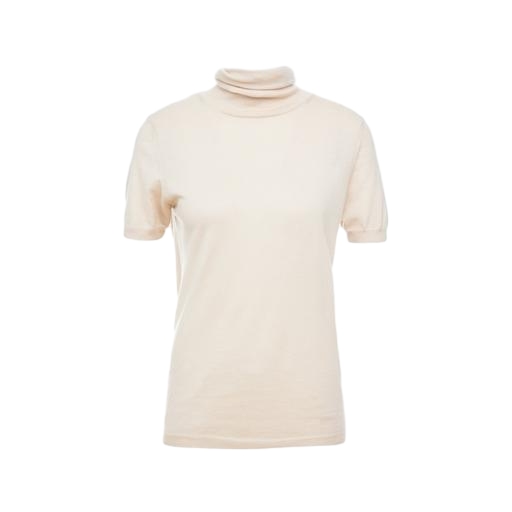
short-sleeve turtleneck top, high-neck top, cream t-shirt, white background